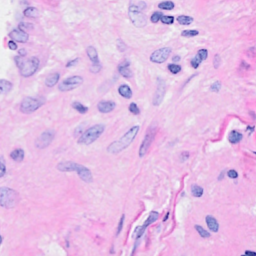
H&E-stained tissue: Breast